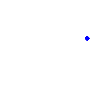
Particle: kaon